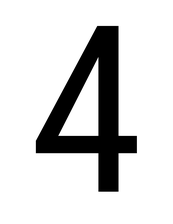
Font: Roboto_Condensed_Regular